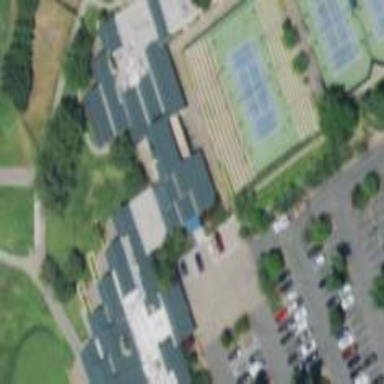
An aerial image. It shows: Tennis court on the leisure land pitch.